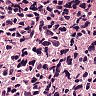
Metastatic tissue present: yes